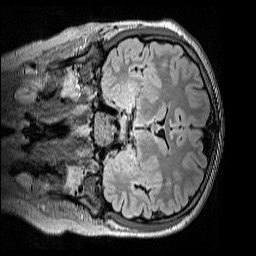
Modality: FLAIR
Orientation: coronal
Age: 10
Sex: female
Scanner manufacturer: siemens
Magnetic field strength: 3 T
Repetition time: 5 s
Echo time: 0.388 s